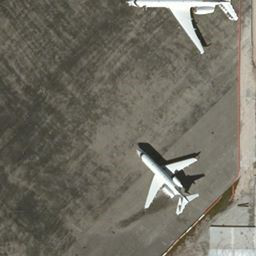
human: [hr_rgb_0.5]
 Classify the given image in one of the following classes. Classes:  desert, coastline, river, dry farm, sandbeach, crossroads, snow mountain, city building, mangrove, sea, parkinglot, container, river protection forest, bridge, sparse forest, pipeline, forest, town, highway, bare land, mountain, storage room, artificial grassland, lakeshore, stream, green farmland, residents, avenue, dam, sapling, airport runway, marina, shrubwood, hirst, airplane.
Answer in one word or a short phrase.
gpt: airplane